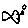
Label: fish